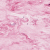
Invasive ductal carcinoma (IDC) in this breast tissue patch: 0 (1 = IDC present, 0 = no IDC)